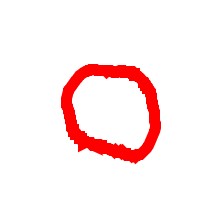
Shape: circle